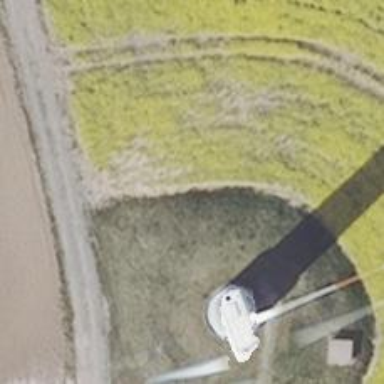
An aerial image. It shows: Wind generator powered by wind. The generator type is horizontal axis and it uses wind turbines.